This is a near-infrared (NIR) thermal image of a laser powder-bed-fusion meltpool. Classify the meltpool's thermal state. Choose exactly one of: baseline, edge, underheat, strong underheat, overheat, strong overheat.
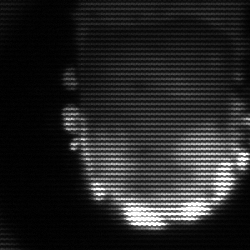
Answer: baseline